Question: I am new to angularjs and html css. I am creating app for 1st time in the app there is one list and the row of the list needs to have following:
1. Background Image (kind of banner image) --- coming from server api
2. Grey image Strip at bottom of the row above backgroundImage. ---static for all row placed at bottom.
3. Title for that row content. ---- The Title will be on the grey image strip
4. Short Description of that row content.--- The desc will be on the grey image strip
The problem is the grey image strip is not getting aligned properly when i check on the chrome it show properly when i check on firefox the alignment gets screwed.
As the application is made for mobile devices the UI needs to be responsive.
How can i make the grey image strip responsive.
Following is the demo image of how the row should look.
The 1st section mentioned in image is the banner image which will be placed on background.
2nd section is the grey strip image which will be placed at bottom and will contain title and desc text on it.
The grey strip image is not getting aligned properly in responsive environment.

Following is the code for the gray strip and the banner image.
'''
<ul ng-repeat = "images in temples" style = "list-style: none; margin-left : 0%">
<li><img src= "{{images}}" ng-click="showTempleDetails('/templeDetails',$index)" style="position:relative">
<img src="img/transparentbgstrip.png">
</div></li>
</ul>
'''
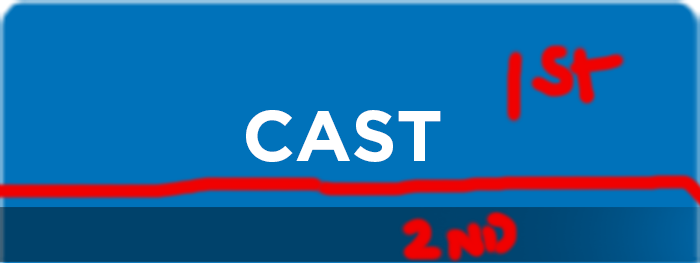
Answer: Make the parent element RELATIVE and whatever you want to place over that image as ABSOLUTE
then make this change in the above code
Make ul tag RELATIVE
and the strip image ABSOLUTE and add this
left:0px;
bottom:0px;